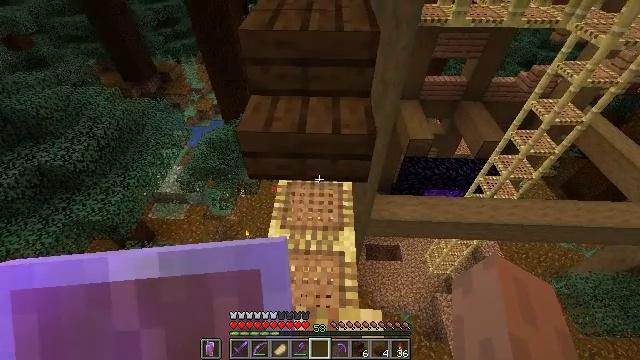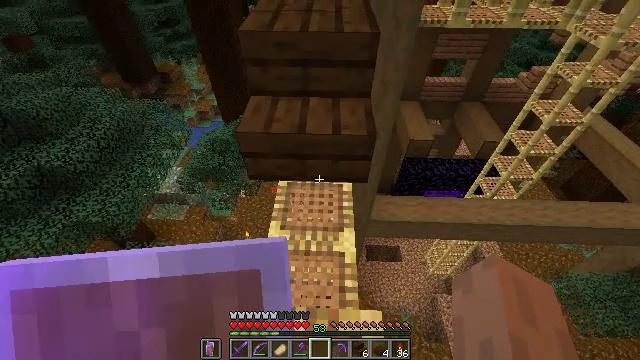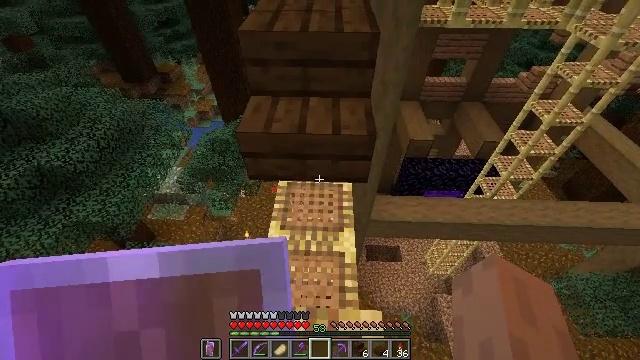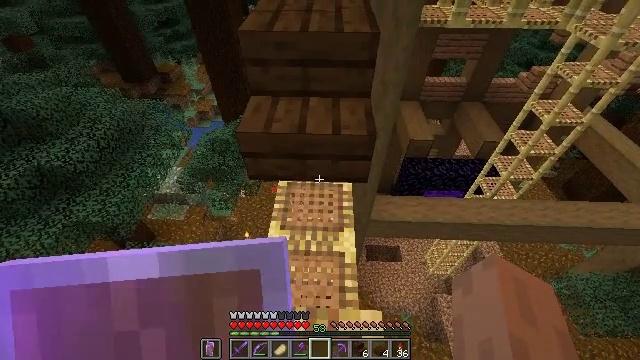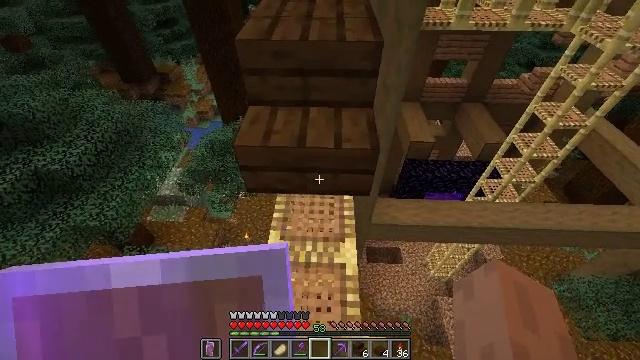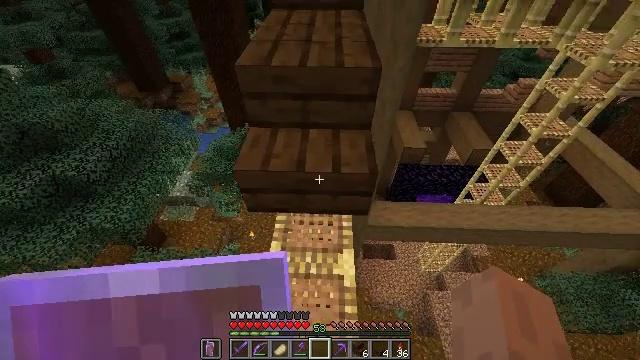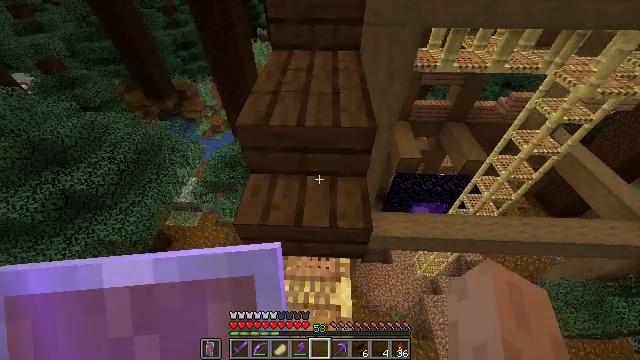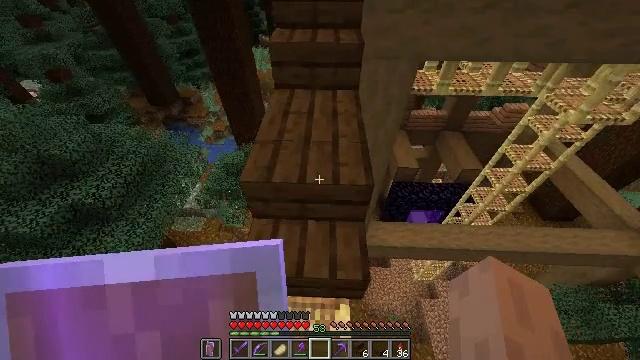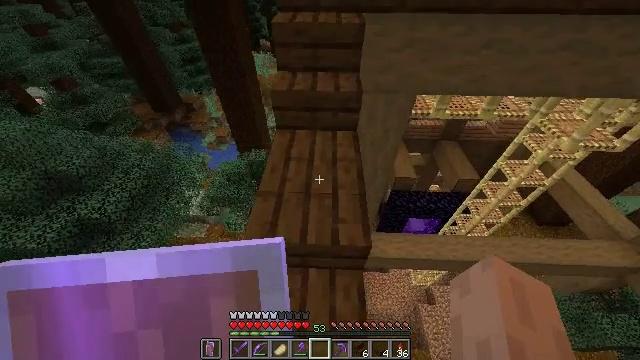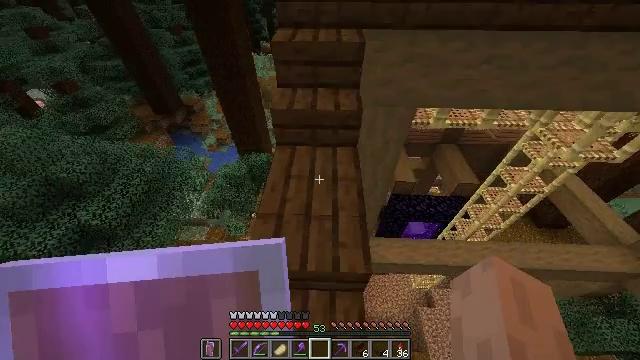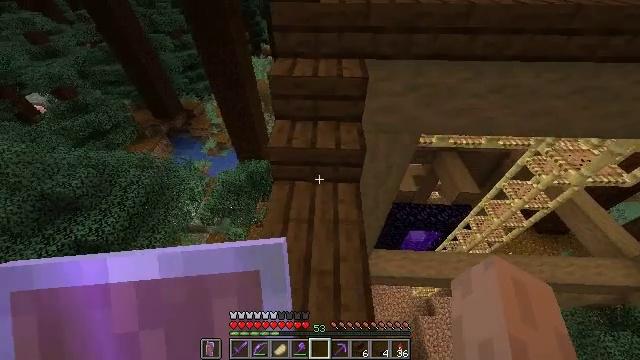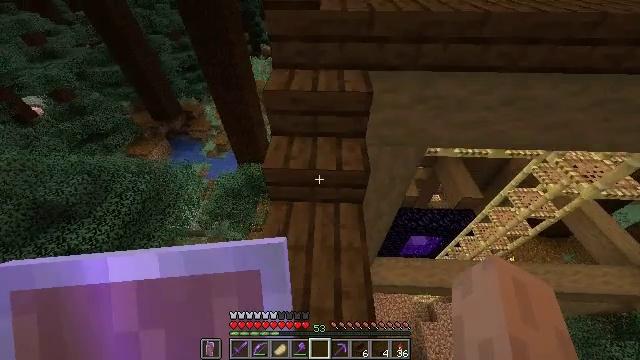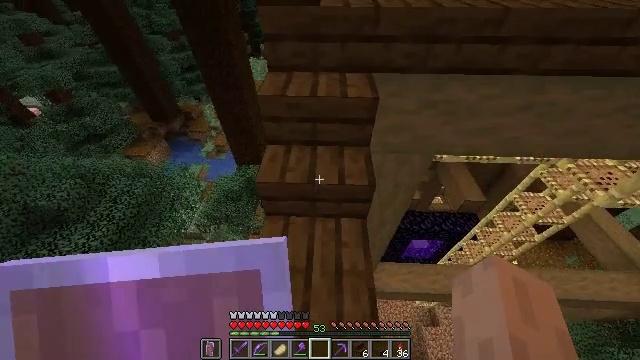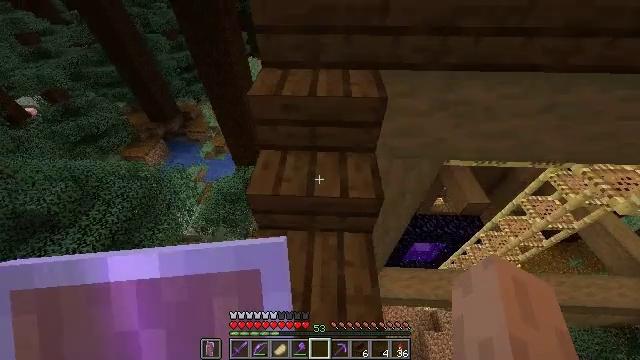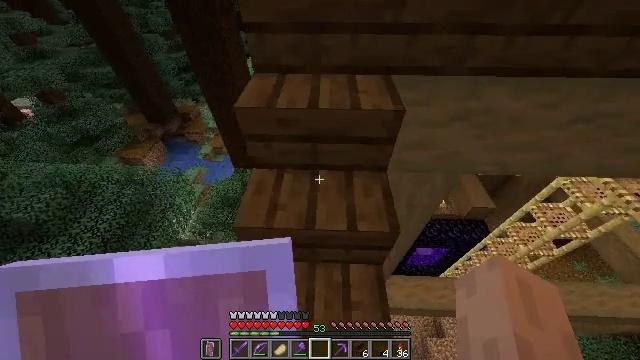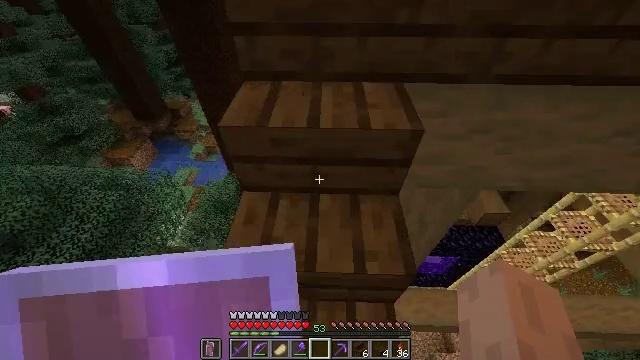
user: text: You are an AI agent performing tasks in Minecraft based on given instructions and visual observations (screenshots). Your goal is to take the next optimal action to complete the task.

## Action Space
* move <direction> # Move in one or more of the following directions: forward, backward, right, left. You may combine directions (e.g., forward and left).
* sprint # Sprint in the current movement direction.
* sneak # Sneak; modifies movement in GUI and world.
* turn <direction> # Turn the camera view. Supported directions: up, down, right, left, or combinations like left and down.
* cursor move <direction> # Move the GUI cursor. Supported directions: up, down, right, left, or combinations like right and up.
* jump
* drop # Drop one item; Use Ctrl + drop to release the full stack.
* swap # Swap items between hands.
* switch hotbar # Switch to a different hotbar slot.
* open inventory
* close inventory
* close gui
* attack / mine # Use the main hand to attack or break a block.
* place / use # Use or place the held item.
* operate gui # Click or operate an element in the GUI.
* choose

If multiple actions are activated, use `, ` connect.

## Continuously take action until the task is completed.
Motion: motion action
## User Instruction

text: Collect dark oak slab for reuse.
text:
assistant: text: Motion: no_op
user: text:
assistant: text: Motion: no_op
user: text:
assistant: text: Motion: sprint
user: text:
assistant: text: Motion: move forward, sprint
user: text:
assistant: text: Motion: move forward, sprint
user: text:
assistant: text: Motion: move forward, sprint, jump
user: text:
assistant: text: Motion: move forward, sprint, jump
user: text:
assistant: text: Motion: move forward, sprint, jump
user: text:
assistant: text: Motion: move forward, sprint, jump
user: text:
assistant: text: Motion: move forward, sprint, jump
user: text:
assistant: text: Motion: move forward, sprint, jump
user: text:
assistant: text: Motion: move forward, sprint, jump
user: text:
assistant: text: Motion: move forward, sprint
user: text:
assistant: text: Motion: no_op
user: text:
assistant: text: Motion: no_op
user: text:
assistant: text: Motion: turn left
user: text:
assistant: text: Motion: turn left and down
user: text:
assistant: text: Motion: turn left and down
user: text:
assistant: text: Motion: turn left and down
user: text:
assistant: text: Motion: turn left and down
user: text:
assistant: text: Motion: turn left and up
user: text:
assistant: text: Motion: turn left and up
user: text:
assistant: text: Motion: turn left
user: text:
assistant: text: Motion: no_op
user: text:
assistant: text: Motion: no_op
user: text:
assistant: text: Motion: no_op
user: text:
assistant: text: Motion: no_op
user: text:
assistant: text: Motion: no_op
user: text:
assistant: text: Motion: no_op
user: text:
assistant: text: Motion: no_op